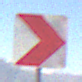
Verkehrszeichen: RichtungstafelnInKurvenKleinLinks
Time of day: Midday
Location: Outdoor (Nature)
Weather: Clear
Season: NotSpecified
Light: Natural